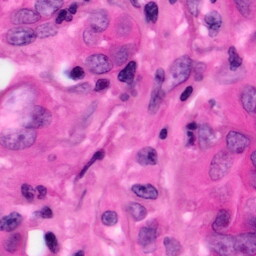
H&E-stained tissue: Pancreatic